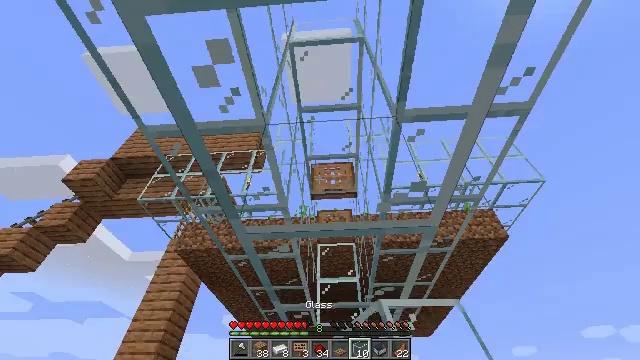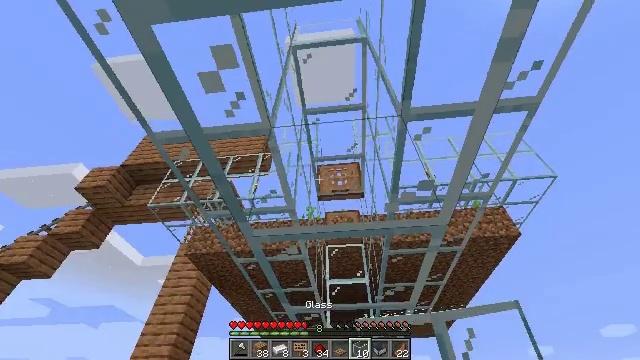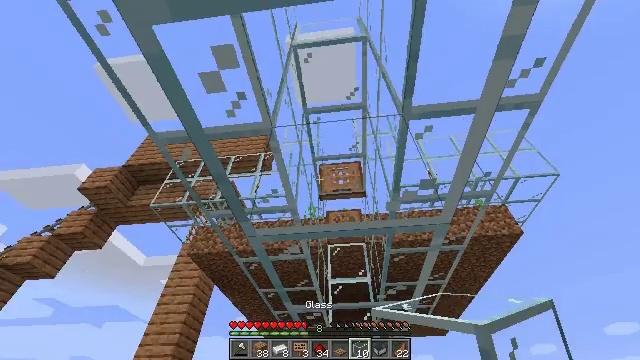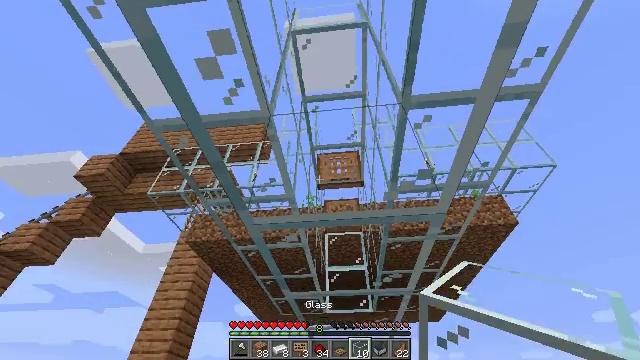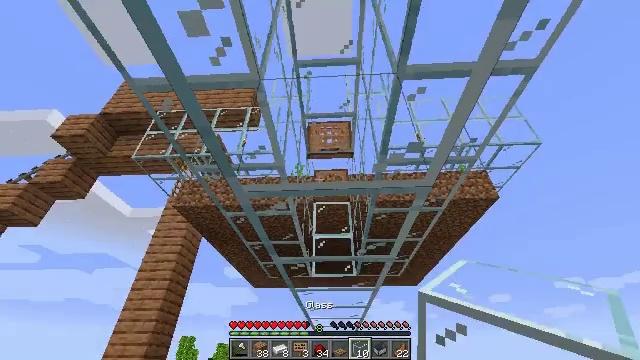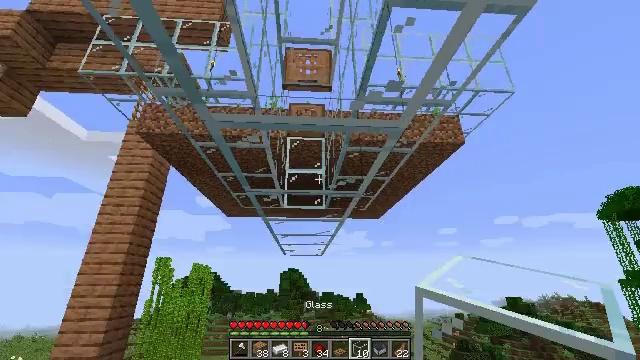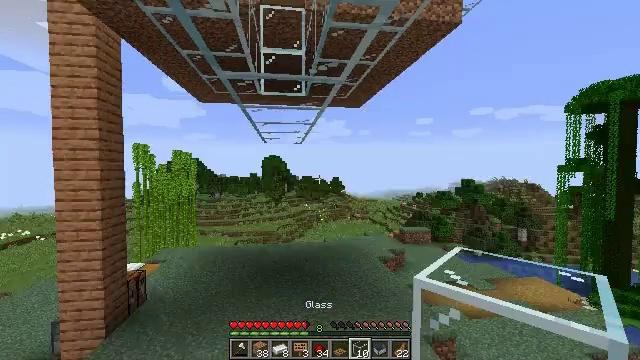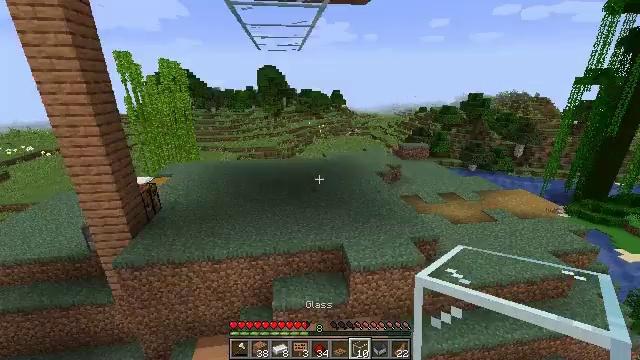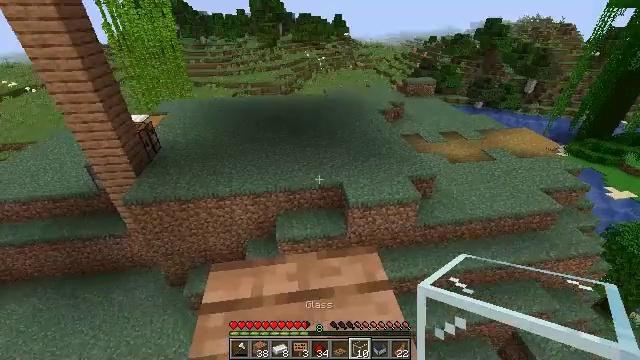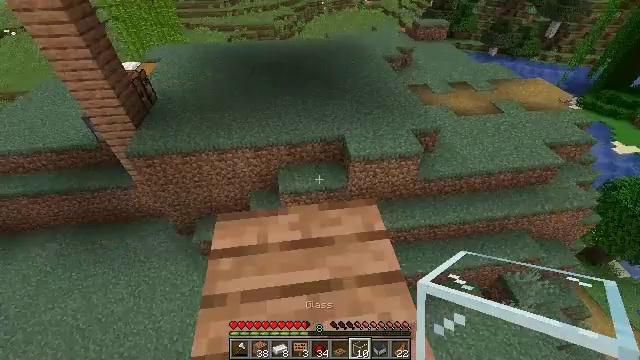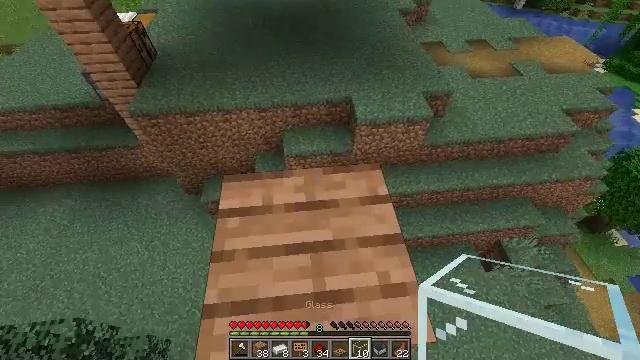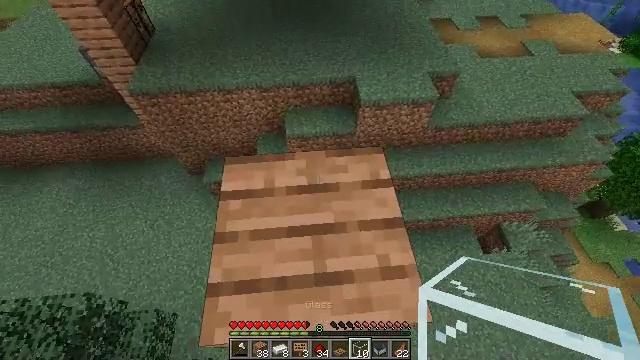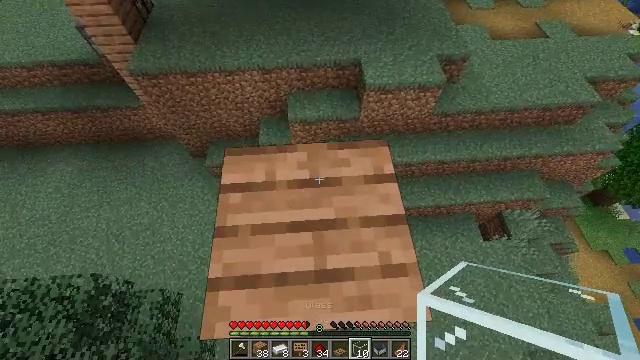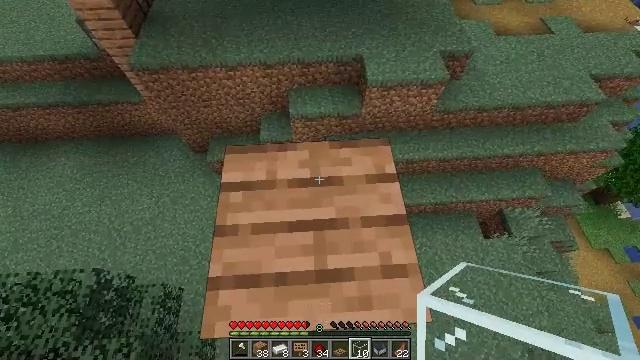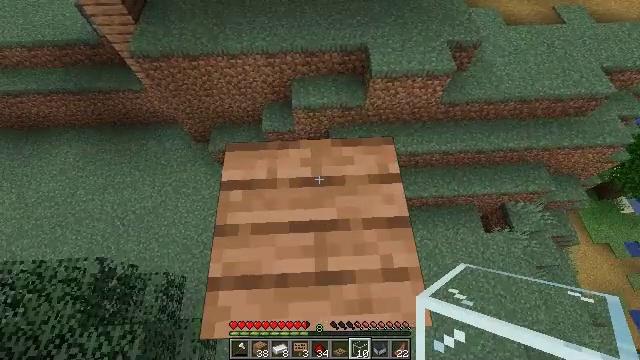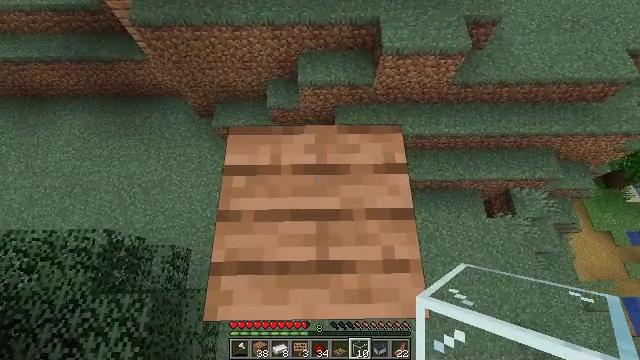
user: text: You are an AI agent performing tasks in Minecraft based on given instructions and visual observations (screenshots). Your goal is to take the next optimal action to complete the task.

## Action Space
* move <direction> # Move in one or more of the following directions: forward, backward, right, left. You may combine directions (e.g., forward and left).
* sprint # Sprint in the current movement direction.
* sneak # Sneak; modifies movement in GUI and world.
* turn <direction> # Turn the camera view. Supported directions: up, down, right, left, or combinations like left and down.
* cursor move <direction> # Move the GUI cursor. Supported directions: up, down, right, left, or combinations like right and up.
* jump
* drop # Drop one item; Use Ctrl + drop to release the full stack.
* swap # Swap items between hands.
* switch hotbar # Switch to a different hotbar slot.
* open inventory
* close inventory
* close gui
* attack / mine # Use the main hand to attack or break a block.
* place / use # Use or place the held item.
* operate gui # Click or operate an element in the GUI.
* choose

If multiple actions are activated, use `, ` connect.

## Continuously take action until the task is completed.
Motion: motion action
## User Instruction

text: Break the jungle planks to recycle them.
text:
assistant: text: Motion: sneak, turn left
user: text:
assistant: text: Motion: sneak
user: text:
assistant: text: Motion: sneak, turn down
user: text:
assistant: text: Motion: sneak, turn right and down
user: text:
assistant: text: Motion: sneak, turn right and down
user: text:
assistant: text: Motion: sneak, turn right and down
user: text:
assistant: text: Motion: sneak, turn down
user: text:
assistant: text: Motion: sneak, turn down
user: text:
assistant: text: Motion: sneak, turn down
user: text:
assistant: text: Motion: sneak, turn left and down
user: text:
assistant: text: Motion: move forward, sneak, turn down
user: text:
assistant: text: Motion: move forward, sneak, turn left and down
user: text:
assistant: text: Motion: move forward, sneak
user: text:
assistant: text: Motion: move forward, sneak, turn down
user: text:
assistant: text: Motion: sneak, turn left and down
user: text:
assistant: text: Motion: sneak, turn down
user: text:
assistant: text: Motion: sneak, turn down
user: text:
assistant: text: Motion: sneak
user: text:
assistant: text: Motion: sneak
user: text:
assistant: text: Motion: sneak, turn down
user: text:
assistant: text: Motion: sneak, turn left and down
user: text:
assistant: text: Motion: sneak, turn left and down
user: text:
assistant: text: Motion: sneak, turn left and down
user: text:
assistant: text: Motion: sneak
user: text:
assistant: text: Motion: sneak
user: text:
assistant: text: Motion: sneak
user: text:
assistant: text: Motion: sneak
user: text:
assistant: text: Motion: sneak
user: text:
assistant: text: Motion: sneak
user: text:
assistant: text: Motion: sneak